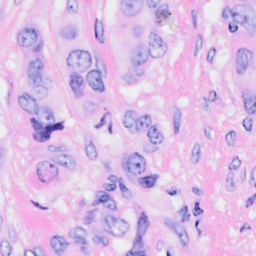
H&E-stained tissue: Breast